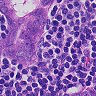
Metastatic tissue present: yes